Question: Am using Date Picker in my screen. But the problem is its not displaying correctly means.. see this image:

You can see there , year is cutting . Why it is happening.
'''
@Override
protected Dialog onCreateDialog(int id) {
Calendar c = Calendar.getInstance();
int cyear = c.get(Calendar.YEAR);
int cmonth = c.get(Calendar.MONTH);
int cday = c.get(Calendar.DAY_OF_MONTH);
switch (id) {
case DATE_DIALOG_ID:
return new DatePickerDialog(this, mDateSetListener, cyear, cmonth, cday);
}
return null;
}
private DatePickerDialog.OnDateSetListener mDateSetListener = new DatePickerDialog.OnDateSetListener() {
// onDateSet method
public void onDateSet(DatePicker view, int year, int monthOfYear, int dayOfMonth) {
//Toast.makeText(VideoPush.this, "Selected Date is ="+date_selected, Toast.LENGTH_SHORT).show();
}
};
'''
When i click on textView am opening this dialog.
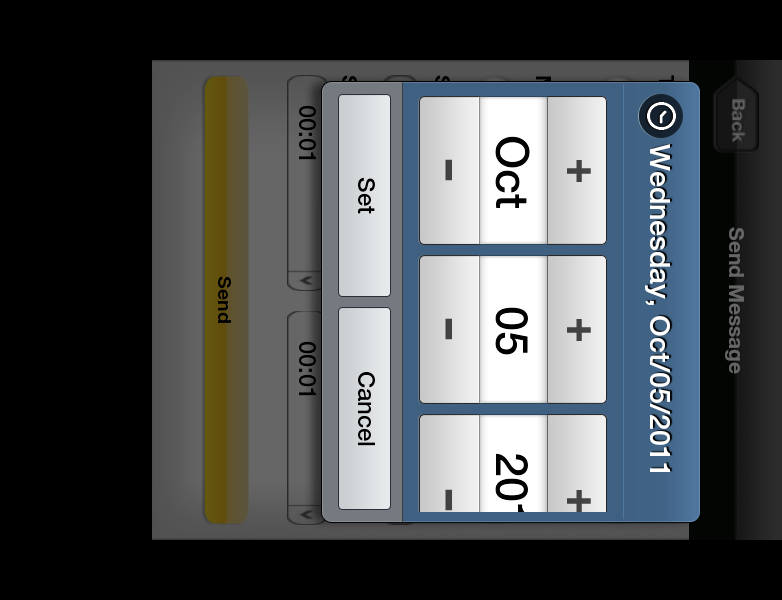
Answer: I would rather use this than Default Date Picker :
<URL>